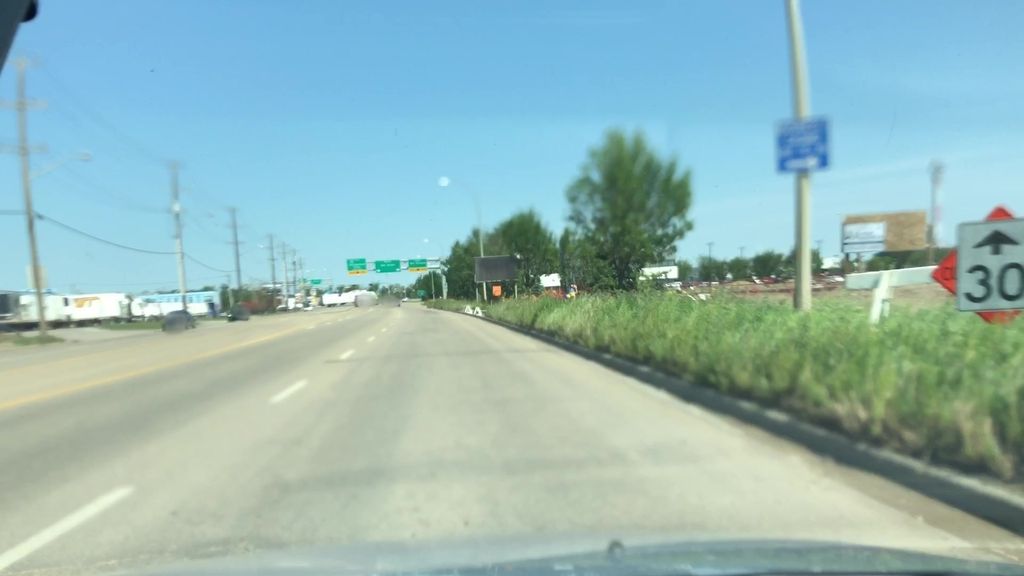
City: edmonton